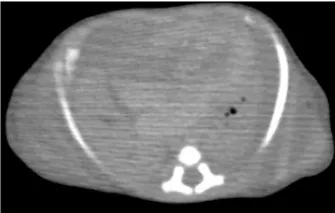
Images of case 1. Postmortem chest CT. Show pulmonary hypoplasia.
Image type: radiology (ct)